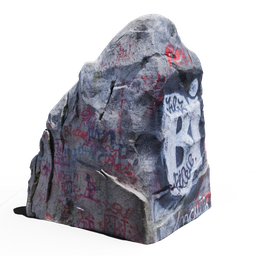
Label: nature